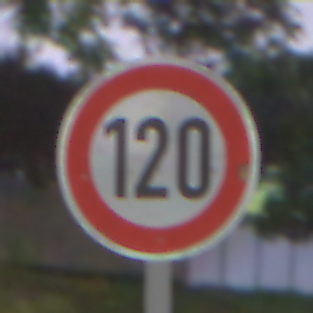
Verkehrszeichen: Geschwindigkeit120
Umgebung: Outdoor, Suburban
Tageszeit: Night
Wetter: PartlyCloudy
Licht: Artificial
Jahreszeit: NotSpecified
Kontrast: HighContrast